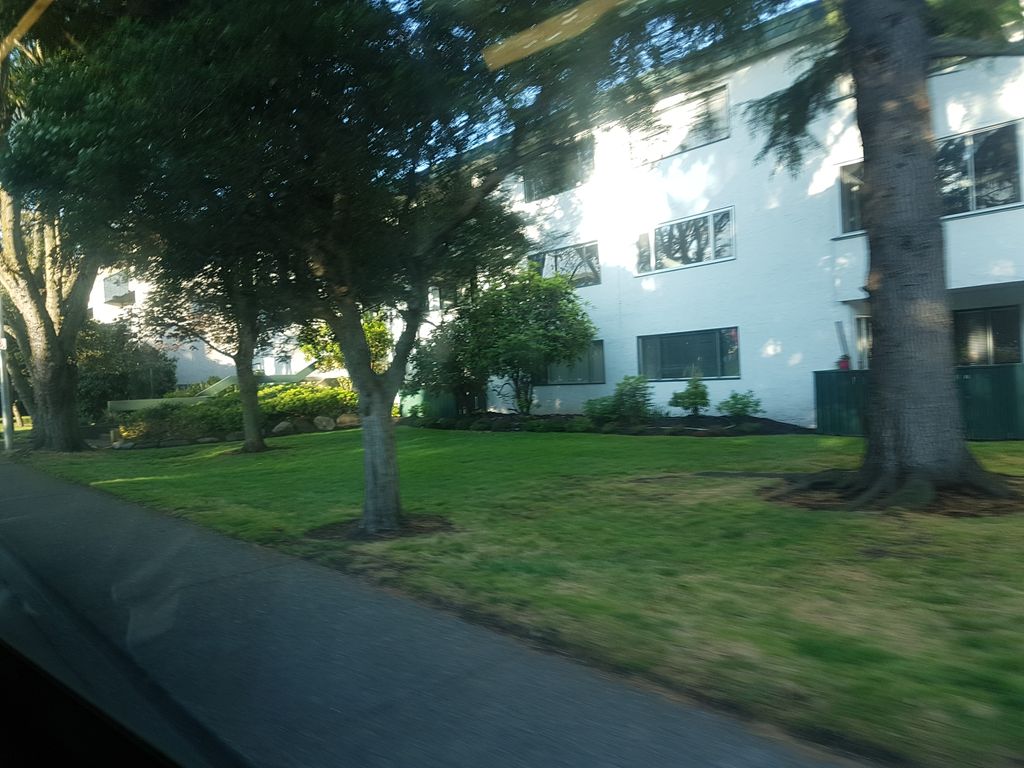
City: victoria